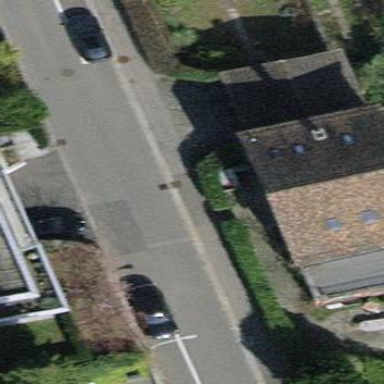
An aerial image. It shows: Detached building.